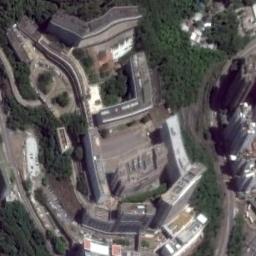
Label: commercial_area